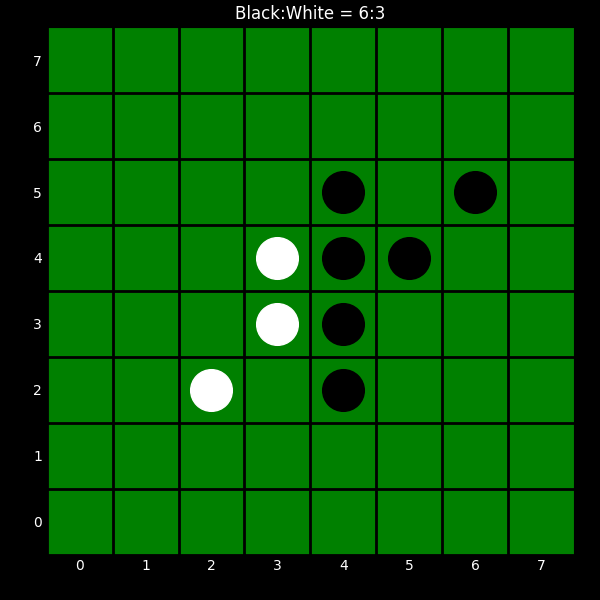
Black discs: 6
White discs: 3